Interaction volume radius: 10 \u00c5
Interaction volume height: 10 \u00c5
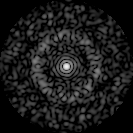
Disorder parameter: 0.8755